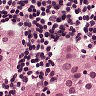
Metastatic tissue present: yes